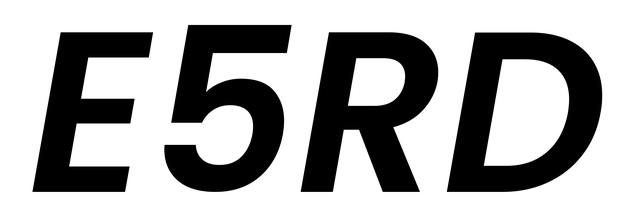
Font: Poppins-SemiBoldItalic